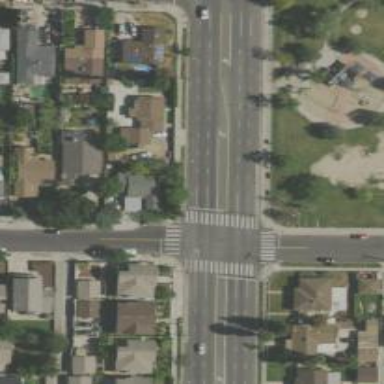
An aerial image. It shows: Crossing road.